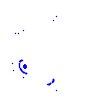
Particle: proton